Question: I want to change the playback speed of video in HTML5 mode of jwplayer. I am not interested in flash browser, we will be restricting this feature only for HTML5 browsers
Issue:
I tried changing the playbackrate for HTML5 in jwplayer but playbackrate is coming undefined
i am attaching my code below
'''
jwplayer('my-video').setup({
sources: [
{file:'./test.mp4' , type: "mp4" },
],
width:'640px',
height:'360px',
image : './test.jpg'
});
$("#speed_10").click(function() {
myVid=$( "#my-video" ).find('.jwvideo').find('video');
alert(myVid.length);
alert($( "#my-video" ).find('.jwvideo').find('video').attr('src'))
alert(myVid.playbackRate)
alert($( "#my-video" ).find('.jwvideo').find('video').length)
$( "#my-video" ).find('.jwvideo').find('video').PlaybackRate=0.5;
});
'''
1st alert coming as 1
2nd alert coming undefined
3rd alert is showing "source"
4th alert is 1
I am able to catch the div but not able to change the playback rate in jquery !!!
<URL>
following above link i also tried with java script and it worked using code below
'''
(document.getElementsByTagName('video')[0].playbackRate=0.2.
'''
but if i use above code how do i use this for multiple video since there is no ID involved in above code [no unique id is passed for above javascript]
Below is the div structure for the jwplayer
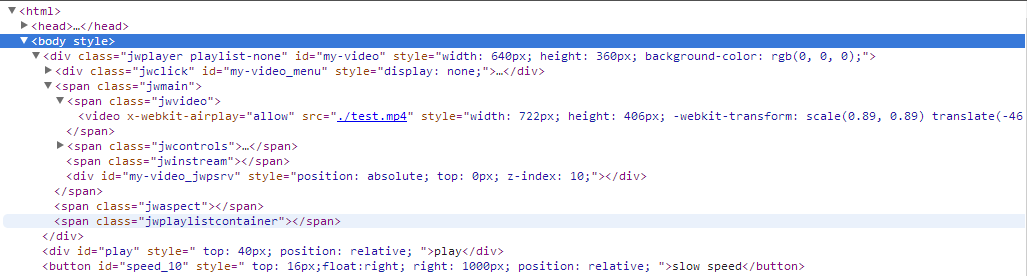
Answer: <URL>
only add line playbackRateControls in .setup()
'''
jwplayer('user-player').setup({
playlist: 'https://cdn.jwplayer.com/v2/media/gaCRFWjn',
// Set the available playback rates of your choice
playbackRateControls: [0.75, 1, 1.25, 1.5]
});
'''